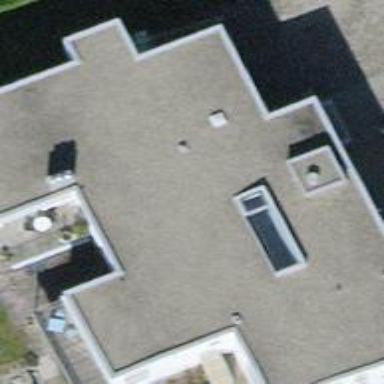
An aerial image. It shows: Apartment building with flat tile roof.